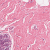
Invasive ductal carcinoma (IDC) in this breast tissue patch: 0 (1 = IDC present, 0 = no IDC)